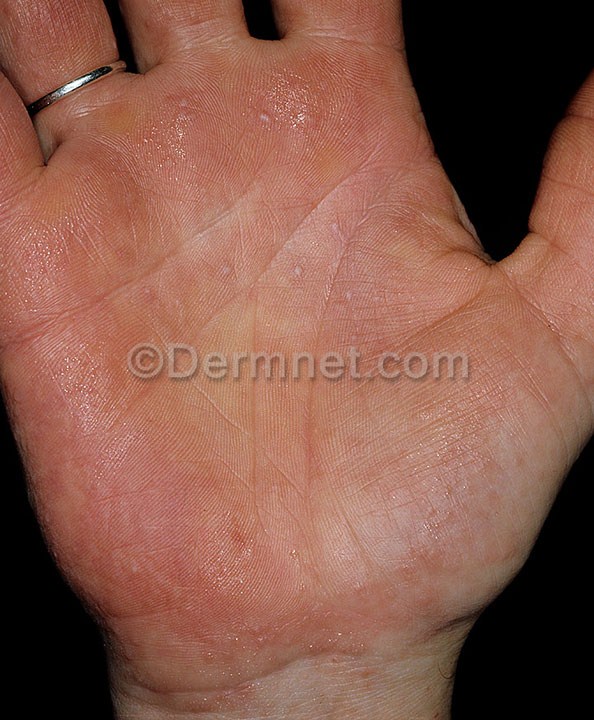
Disease: Eczema Photos